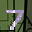
Label: 7